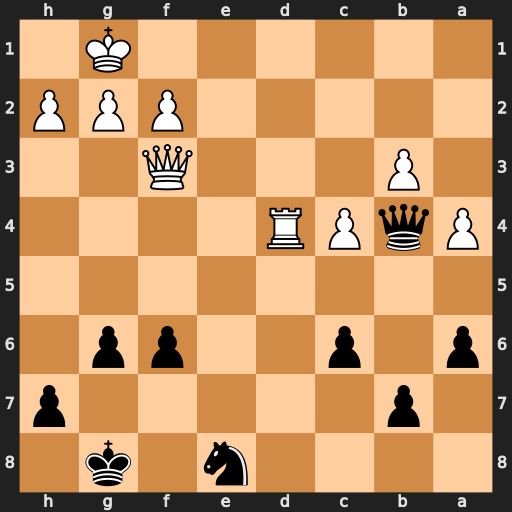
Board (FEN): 4n1k1/1p5p/p1p2pp1/8/PqPR4/1P3Q2/5PPP/6K1
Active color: b
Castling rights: -
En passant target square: -
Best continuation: Qe1#